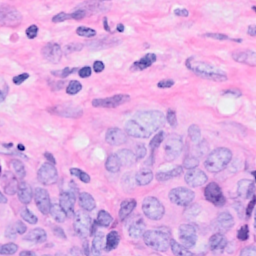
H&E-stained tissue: Breast